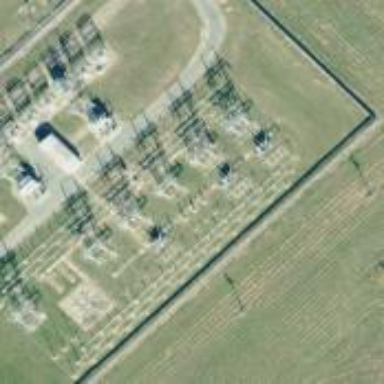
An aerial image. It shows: Switch for power supply.